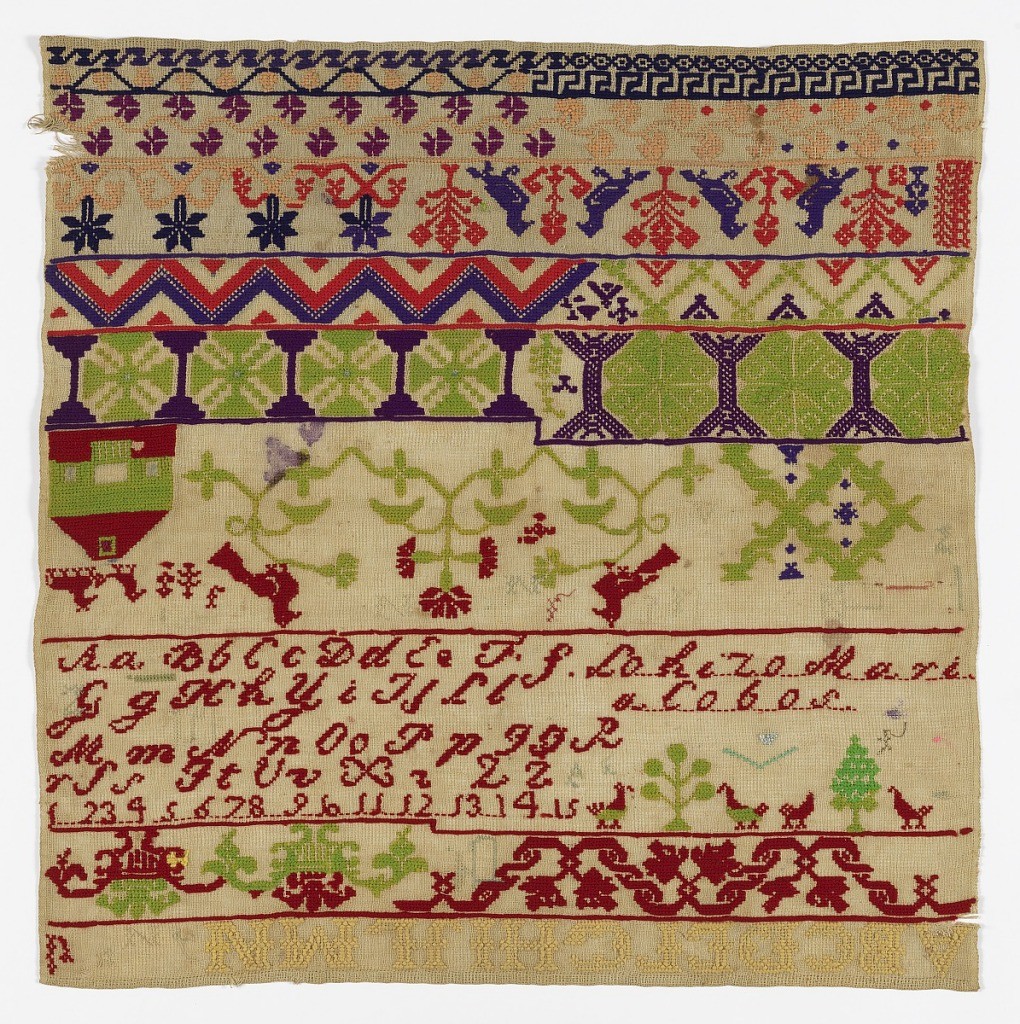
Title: Sampler
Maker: Maria Cobos
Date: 19th century
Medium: wool embroidery, linen foundation Technique: cross stitch on plain weave
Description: Cross borders showing alphabets, numerals, geometric and floral ornament with birds and a house. Unfinished.